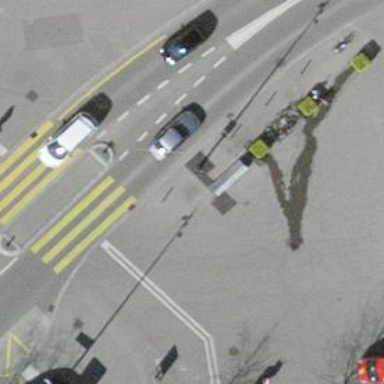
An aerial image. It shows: Bus station.